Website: slack
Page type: billing-address
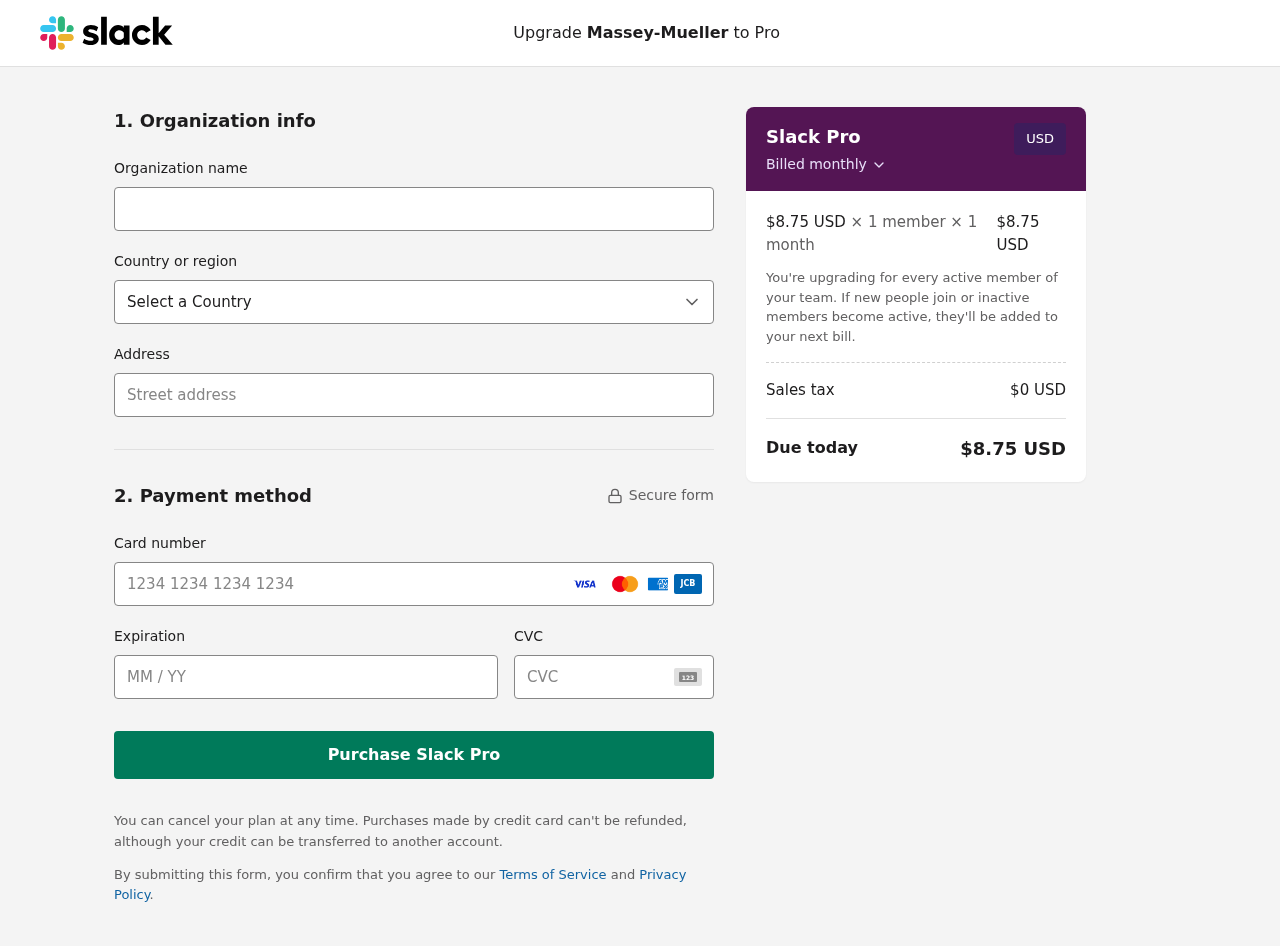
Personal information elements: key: PII_CARD_CVV
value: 757
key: PII_CARD_EXPIRY
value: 09/27
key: PII_CARD_NUMBER
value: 6011 6314 8234 8808
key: PII_COMPANY
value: Massey-Mueller
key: PII_COUNTRY
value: United States
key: PII_STREET
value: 2535 Mckenzie Ports
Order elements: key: ORDER_PRICE_PER_MEMBER
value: $8.75 USD
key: ORDER_MEMBER_COUNT
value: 1
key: ORDER_MONTH_COUNT
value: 1
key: ORDER_SUBTOTAL
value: $8.75 USD
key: ORDER_TAX
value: $0
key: ORDER_TOTAL
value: $8.75 USD